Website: walmart
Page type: receipt
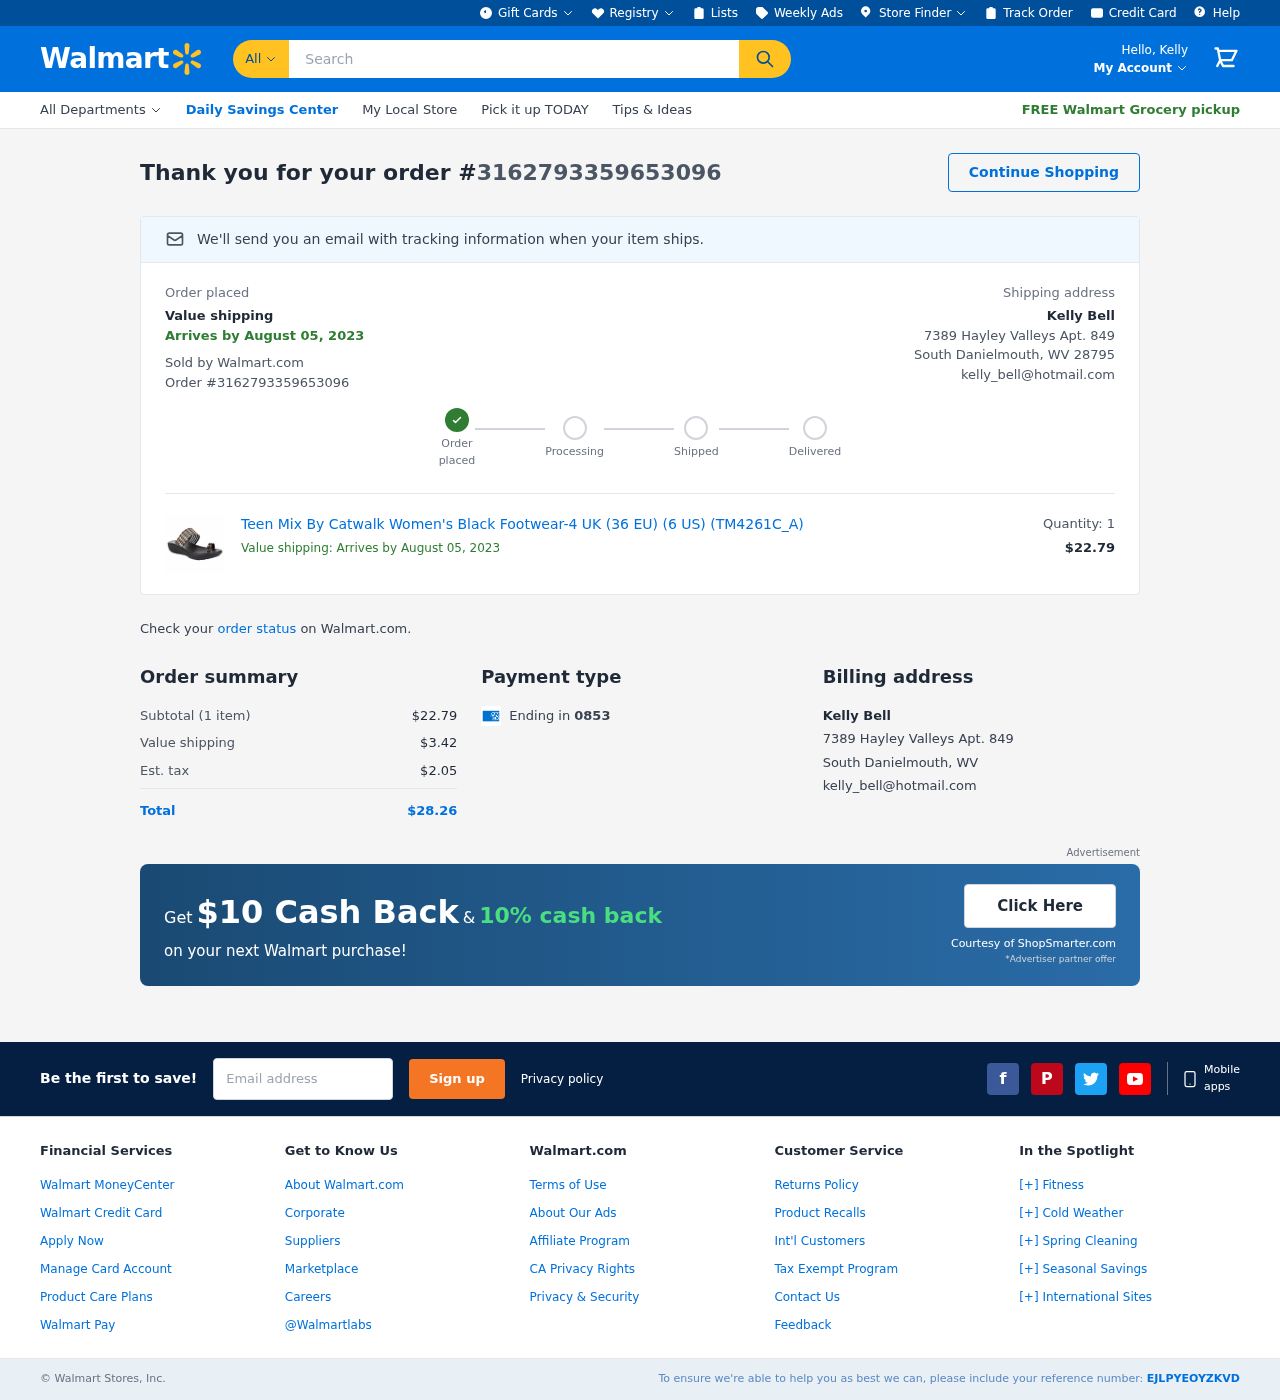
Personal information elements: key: PII_CARD_LAST4
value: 0853
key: PII_EMAIL
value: kelly_bell@hotmail.com
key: PII_FIRSTNAME
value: Kelly
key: PII_FULLNAME
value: Kelly Bell
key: PII_STREET
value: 7389 Hayley Valleys Apt. 849
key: PII_CITY_STATE_ZIP
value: South Danielmouth, WV 28795
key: PII_FULLNAME2
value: Kelly Bell
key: PII_STREET2
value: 7389 Hayley Valleys Apt. 849
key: PII_CITY_STATE2
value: South Danielmouth, WV
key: PII_EMAIL2
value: kelly_bell@hotmail.com
Product elements: key: PRODUCT1_NAME
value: Teen Mix By Catwalk Women's Black Footwear-4 UK (36 EU) (6 US) (TM4261C_A)
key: PRODUCT1_PRICE
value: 22.79
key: PRODUCT1_QUANTITY
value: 1
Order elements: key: ORDER_ID2
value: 3162793359653096
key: ORDER_DELIVERY_DATE
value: August 05, 2023
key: ORDER_ID
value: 3162793359653096
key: ORDER_DELIVERY_DATE2
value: August 05, 2023
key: ORDER_NUM_ITEMS
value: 1
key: ORDER_SUBTOTAL
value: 22.79
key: ORDER_SHIPPING_COST
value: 3.42
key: ORDER_TAX
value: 2.05
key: ORDER_TOTAL
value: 28.26
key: ORDER_REF
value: EJLPYEOYZKVD
Search elements: key: HEADER_SEARCH
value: Search